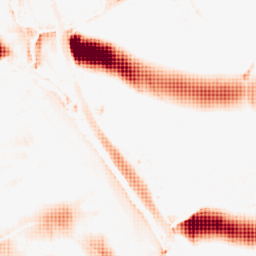
Category: morphological
Decomposition family: morphological_ellipse
Decomposition parameters: operation: opening
width: 50
height: 10
Upsampling method: sinc_hamming
Upsampling parameters: scale: 4
kernel_size: 4
Upsampling scale: 4